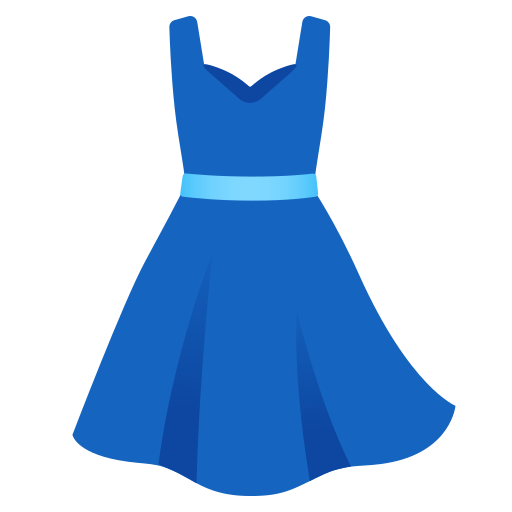
Emoji: 👗